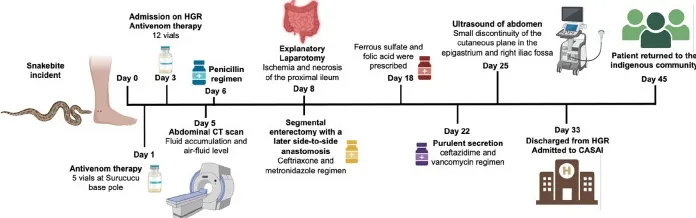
Timeline of the snakebite unusual case, illustrating the chronological sequence of events. Figure created with BioRender. com.
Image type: chart (chart)